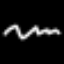
Label: squiggle